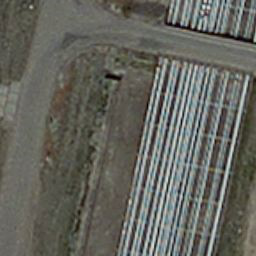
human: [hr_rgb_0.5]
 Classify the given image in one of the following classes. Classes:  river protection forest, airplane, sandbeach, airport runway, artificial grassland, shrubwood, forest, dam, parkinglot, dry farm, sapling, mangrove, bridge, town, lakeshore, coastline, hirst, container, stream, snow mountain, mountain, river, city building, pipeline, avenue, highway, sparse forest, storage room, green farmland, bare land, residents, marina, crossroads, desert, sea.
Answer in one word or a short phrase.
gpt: pipeline